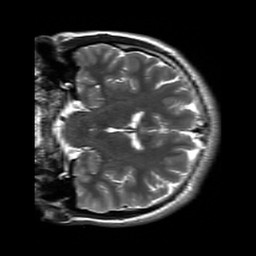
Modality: T2w
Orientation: coronal
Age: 25
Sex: male
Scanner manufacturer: siemens
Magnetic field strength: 3 T
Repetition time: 8.53 s
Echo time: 0.091 s